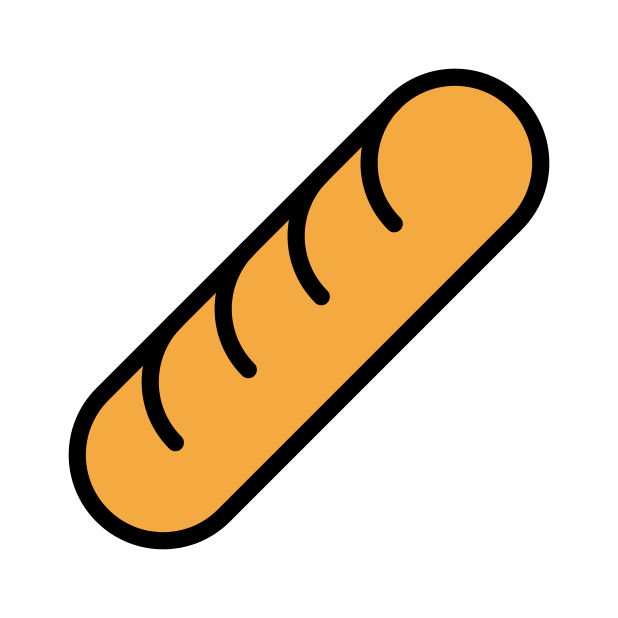
baguette bread